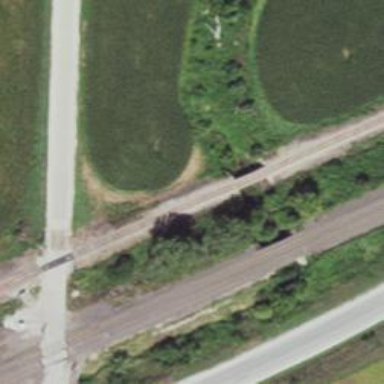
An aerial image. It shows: Railway bridge.